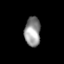
Tissue: lung
Cell type: Epithelial cells
Senescence score: 0.2121
Nuclear area (px): 460
Mean DAPI intensity: 146.972